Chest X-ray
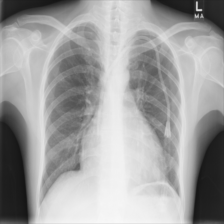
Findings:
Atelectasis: negative
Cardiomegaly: positive
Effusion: positive
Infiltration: negative
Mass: negative
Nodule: negative
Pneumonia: negative
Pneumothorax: negative
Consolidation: negative
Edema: negative
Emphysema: negative
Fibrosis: negative
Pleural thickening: negative
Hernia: negative